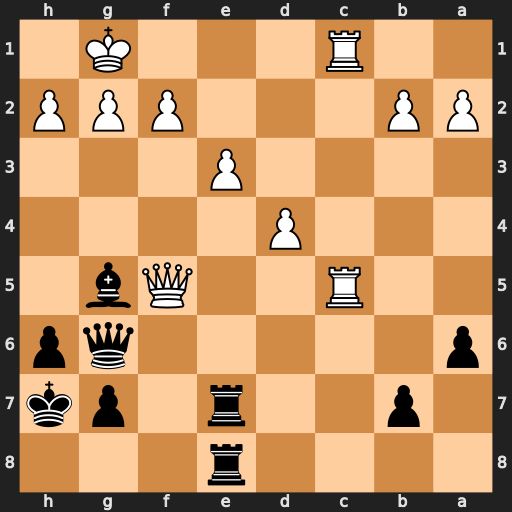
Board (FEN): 4r3/1p2r1pk/p5qp/2R2Qb1/3P4/4P3/PP3PPP/2R3K1
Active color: b
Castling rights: -
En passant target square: -
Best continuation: Qxf5 Rxf5 Rxe3 fxe3 Bxe3+ Kf1 Bxc1